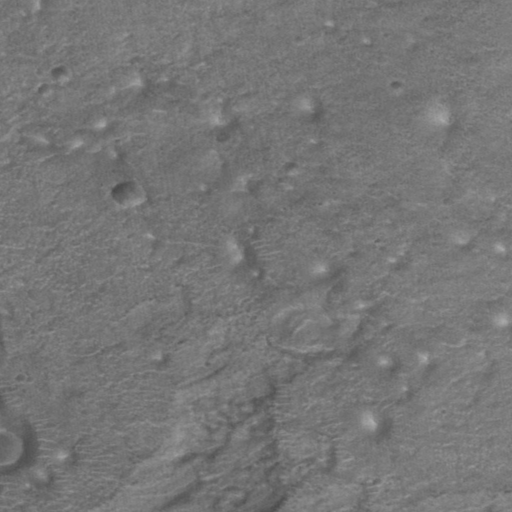
Classes present: Background, Cone